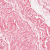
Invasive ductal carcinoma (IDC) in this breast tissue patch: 0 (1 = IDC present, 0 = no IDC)